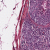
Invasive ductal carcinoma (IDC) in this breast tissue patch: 1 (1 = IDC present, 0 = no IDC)